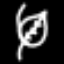
Label: leaf